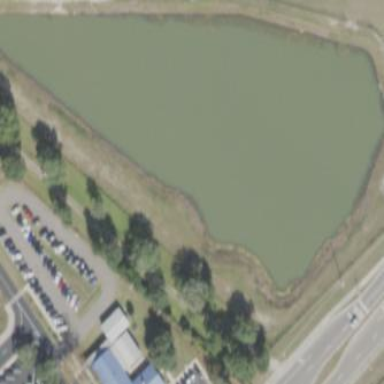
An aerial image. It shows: Retention basin containing natural water.